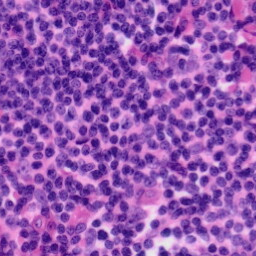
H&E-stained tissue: Tonsil